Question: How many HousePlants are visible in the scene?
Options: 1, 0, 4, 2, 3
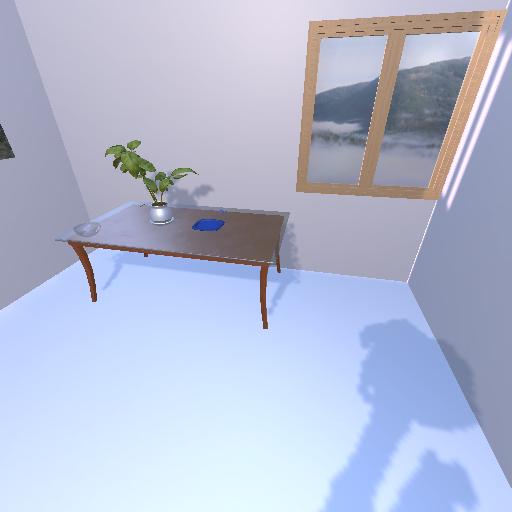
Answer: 1